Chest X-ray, PA view. Patient: 62 years old, sex M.
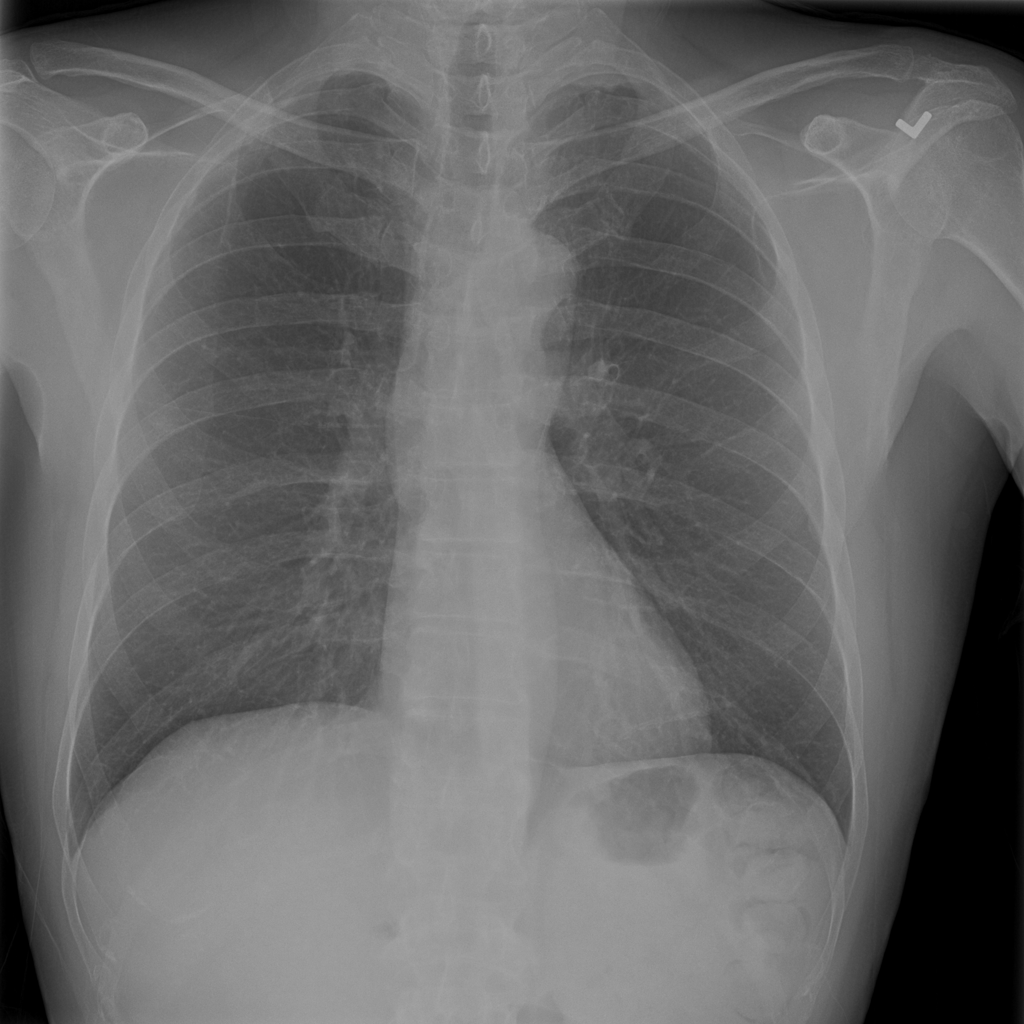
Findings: No Finding